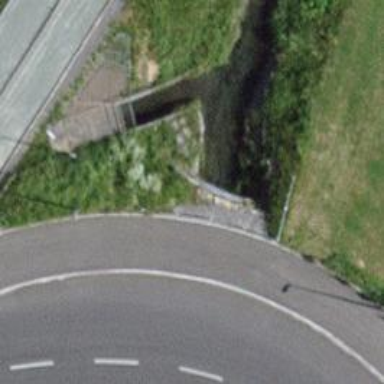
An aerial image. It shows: Culvert tunnel.